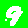
Digit: 9